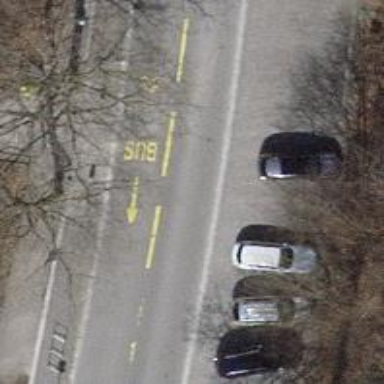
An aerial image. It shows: Unmarked crossing on ground footway.